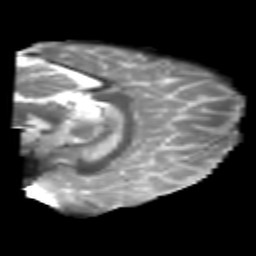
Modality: T2w
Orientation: sagittal
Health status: healthy
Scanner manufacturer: philips
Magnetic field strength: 3 T
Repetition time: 8.772 s
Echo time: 0.05036 s